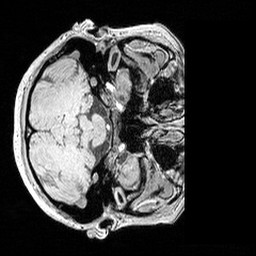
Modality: MP2RAGE
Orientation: axial
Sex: female
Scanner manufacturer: siemens
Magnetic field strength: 3 T
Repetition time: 5 s
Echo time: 0.00292 s